Field crop: maize
Growth stage: 2
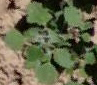
Species: chenopodium